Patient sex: M
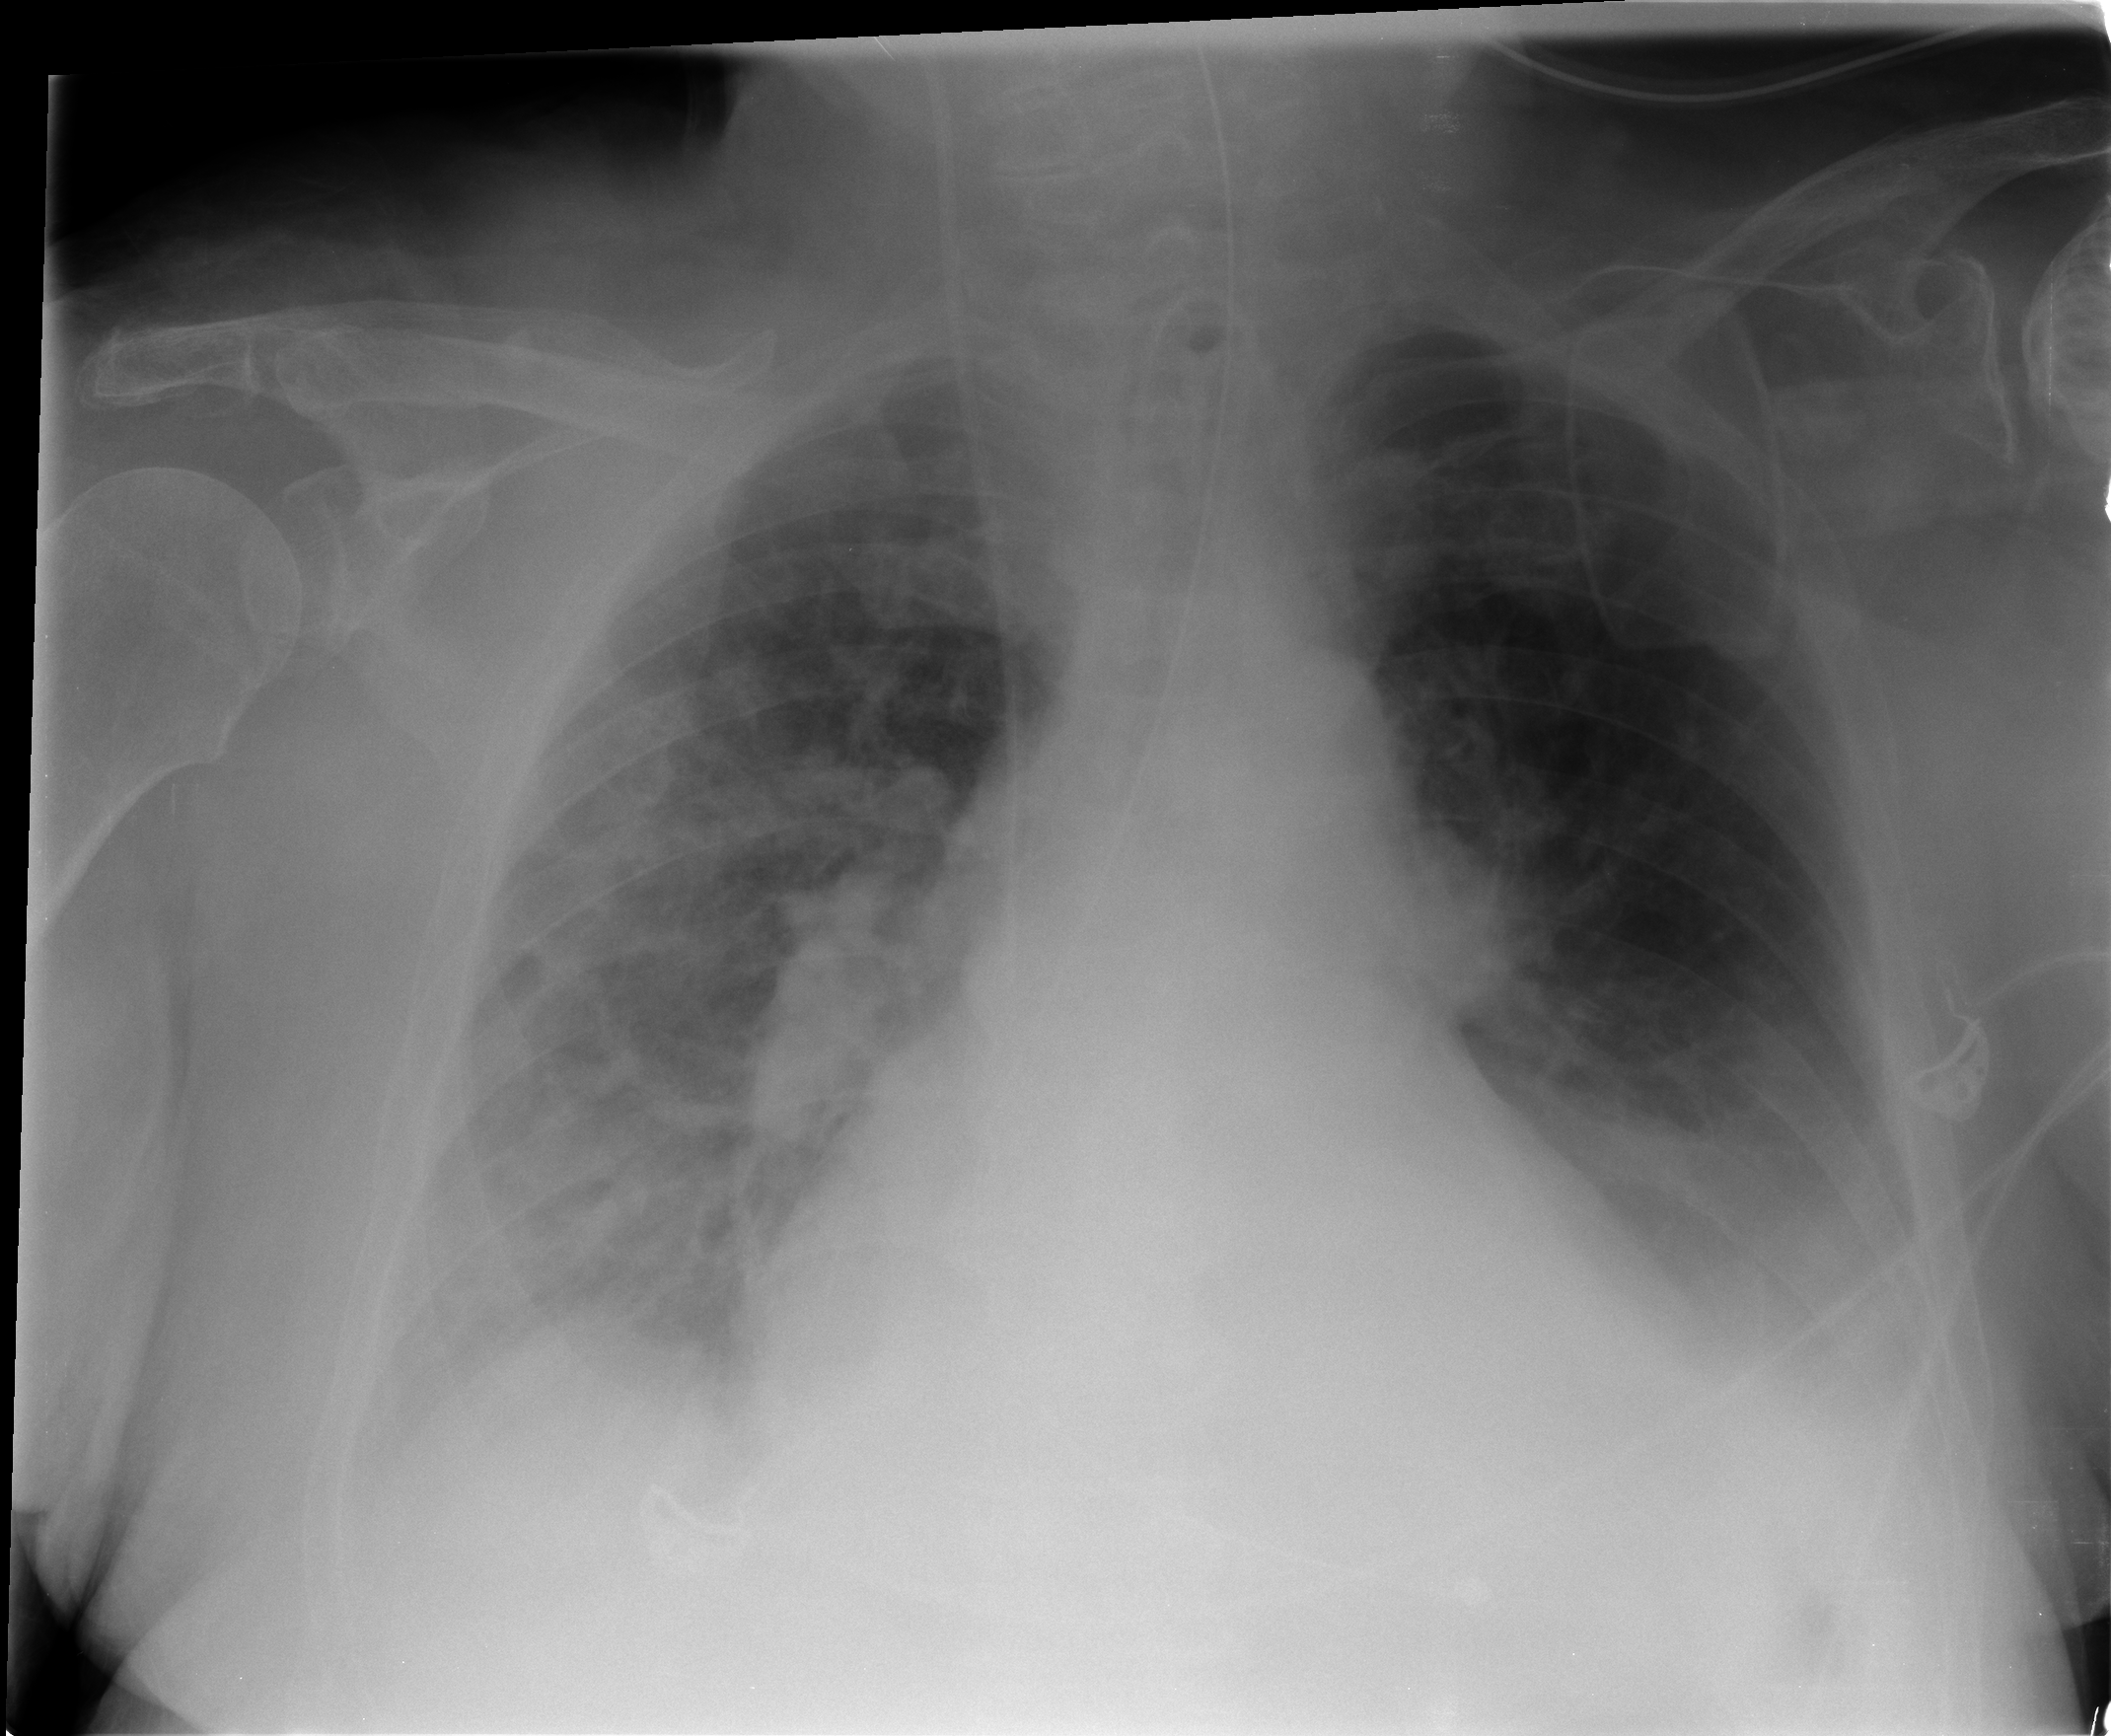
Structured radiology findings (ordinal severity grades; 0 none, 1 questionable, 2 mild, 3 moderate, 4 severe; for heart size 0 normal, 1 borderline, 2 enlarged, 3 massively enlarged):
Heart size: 3
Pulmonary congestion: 2
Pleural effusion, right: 2
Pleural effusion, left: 2
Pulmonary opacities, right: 3
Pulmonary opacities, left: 0
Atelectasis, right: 2
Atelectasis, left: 0